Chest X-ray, PA view. Patient: 51 years old, sex F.
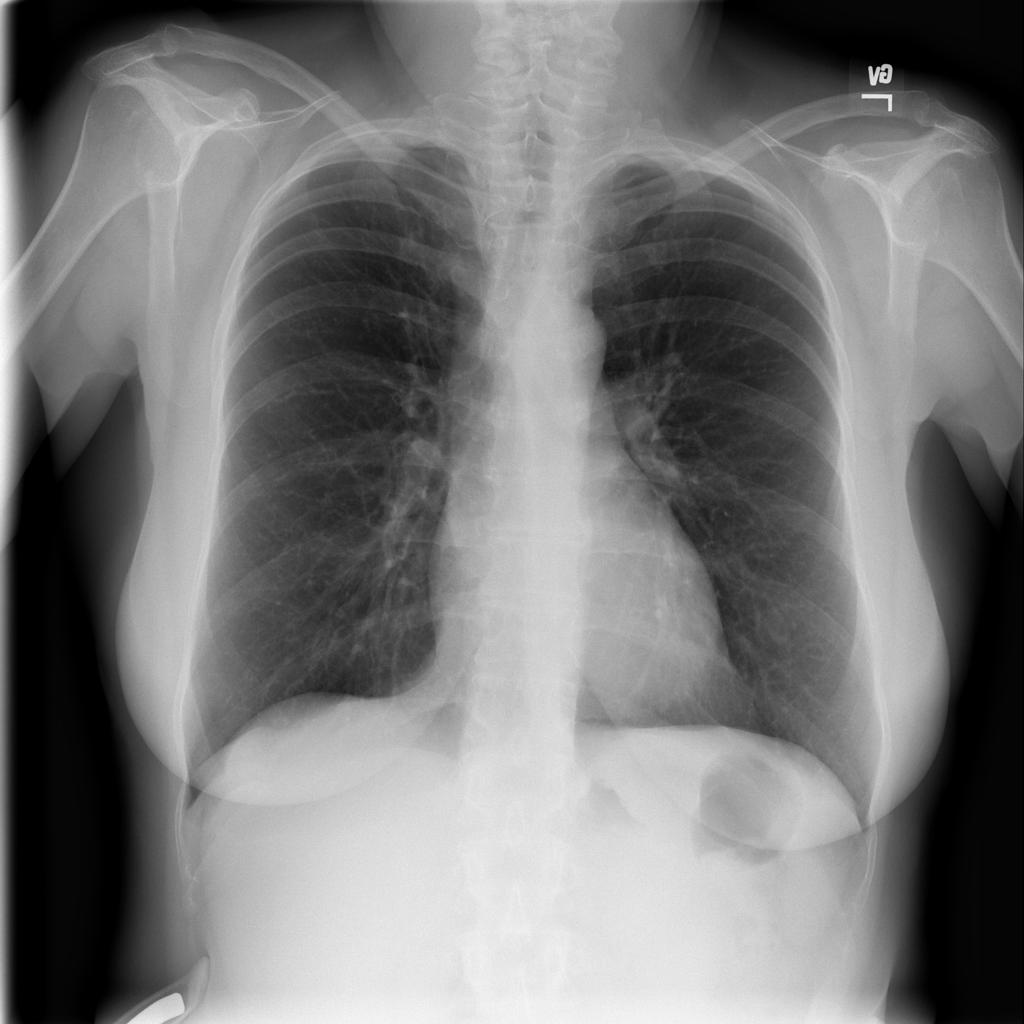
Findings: No Finding